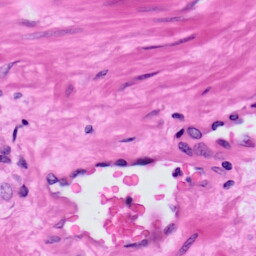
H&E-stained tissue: Prostate